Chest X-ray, AP view. Patient: 20 years old, sex F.
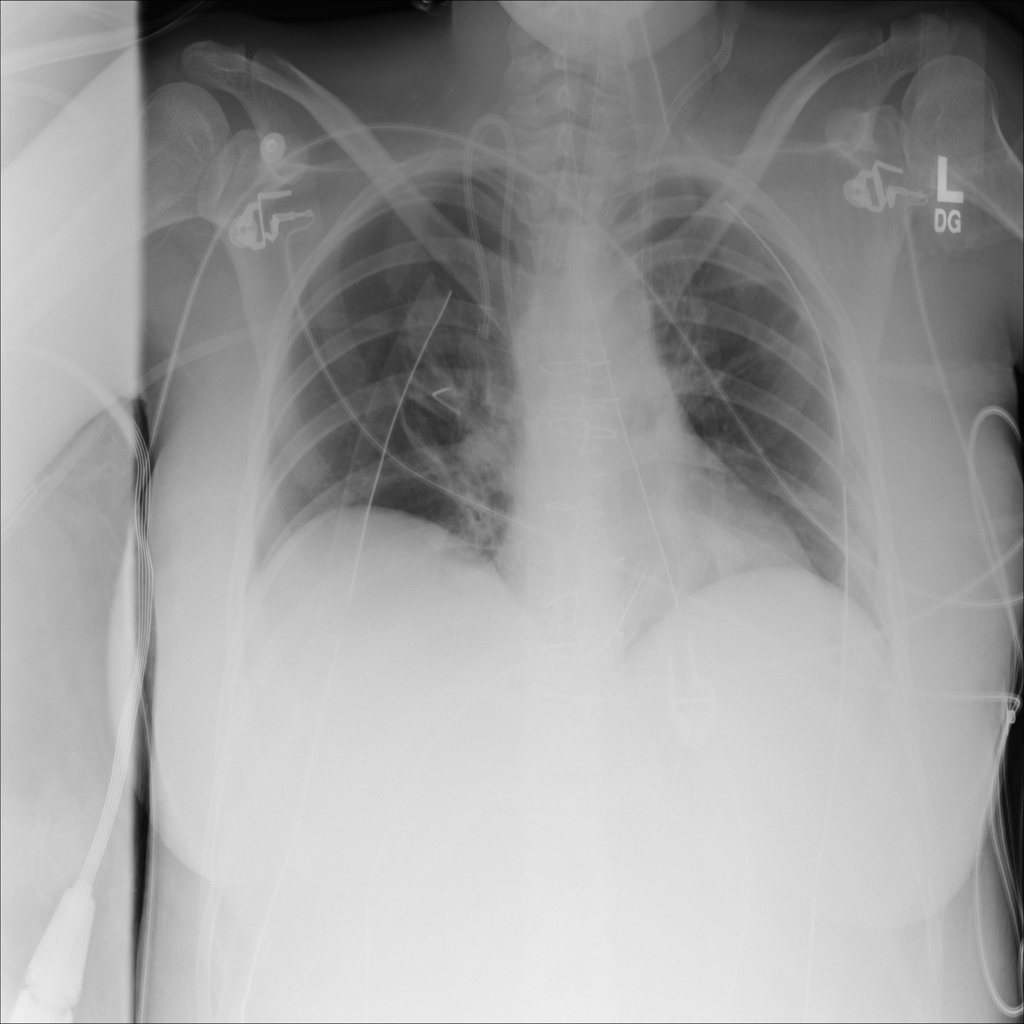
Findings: Atelectasis, Infiltration